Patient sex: M
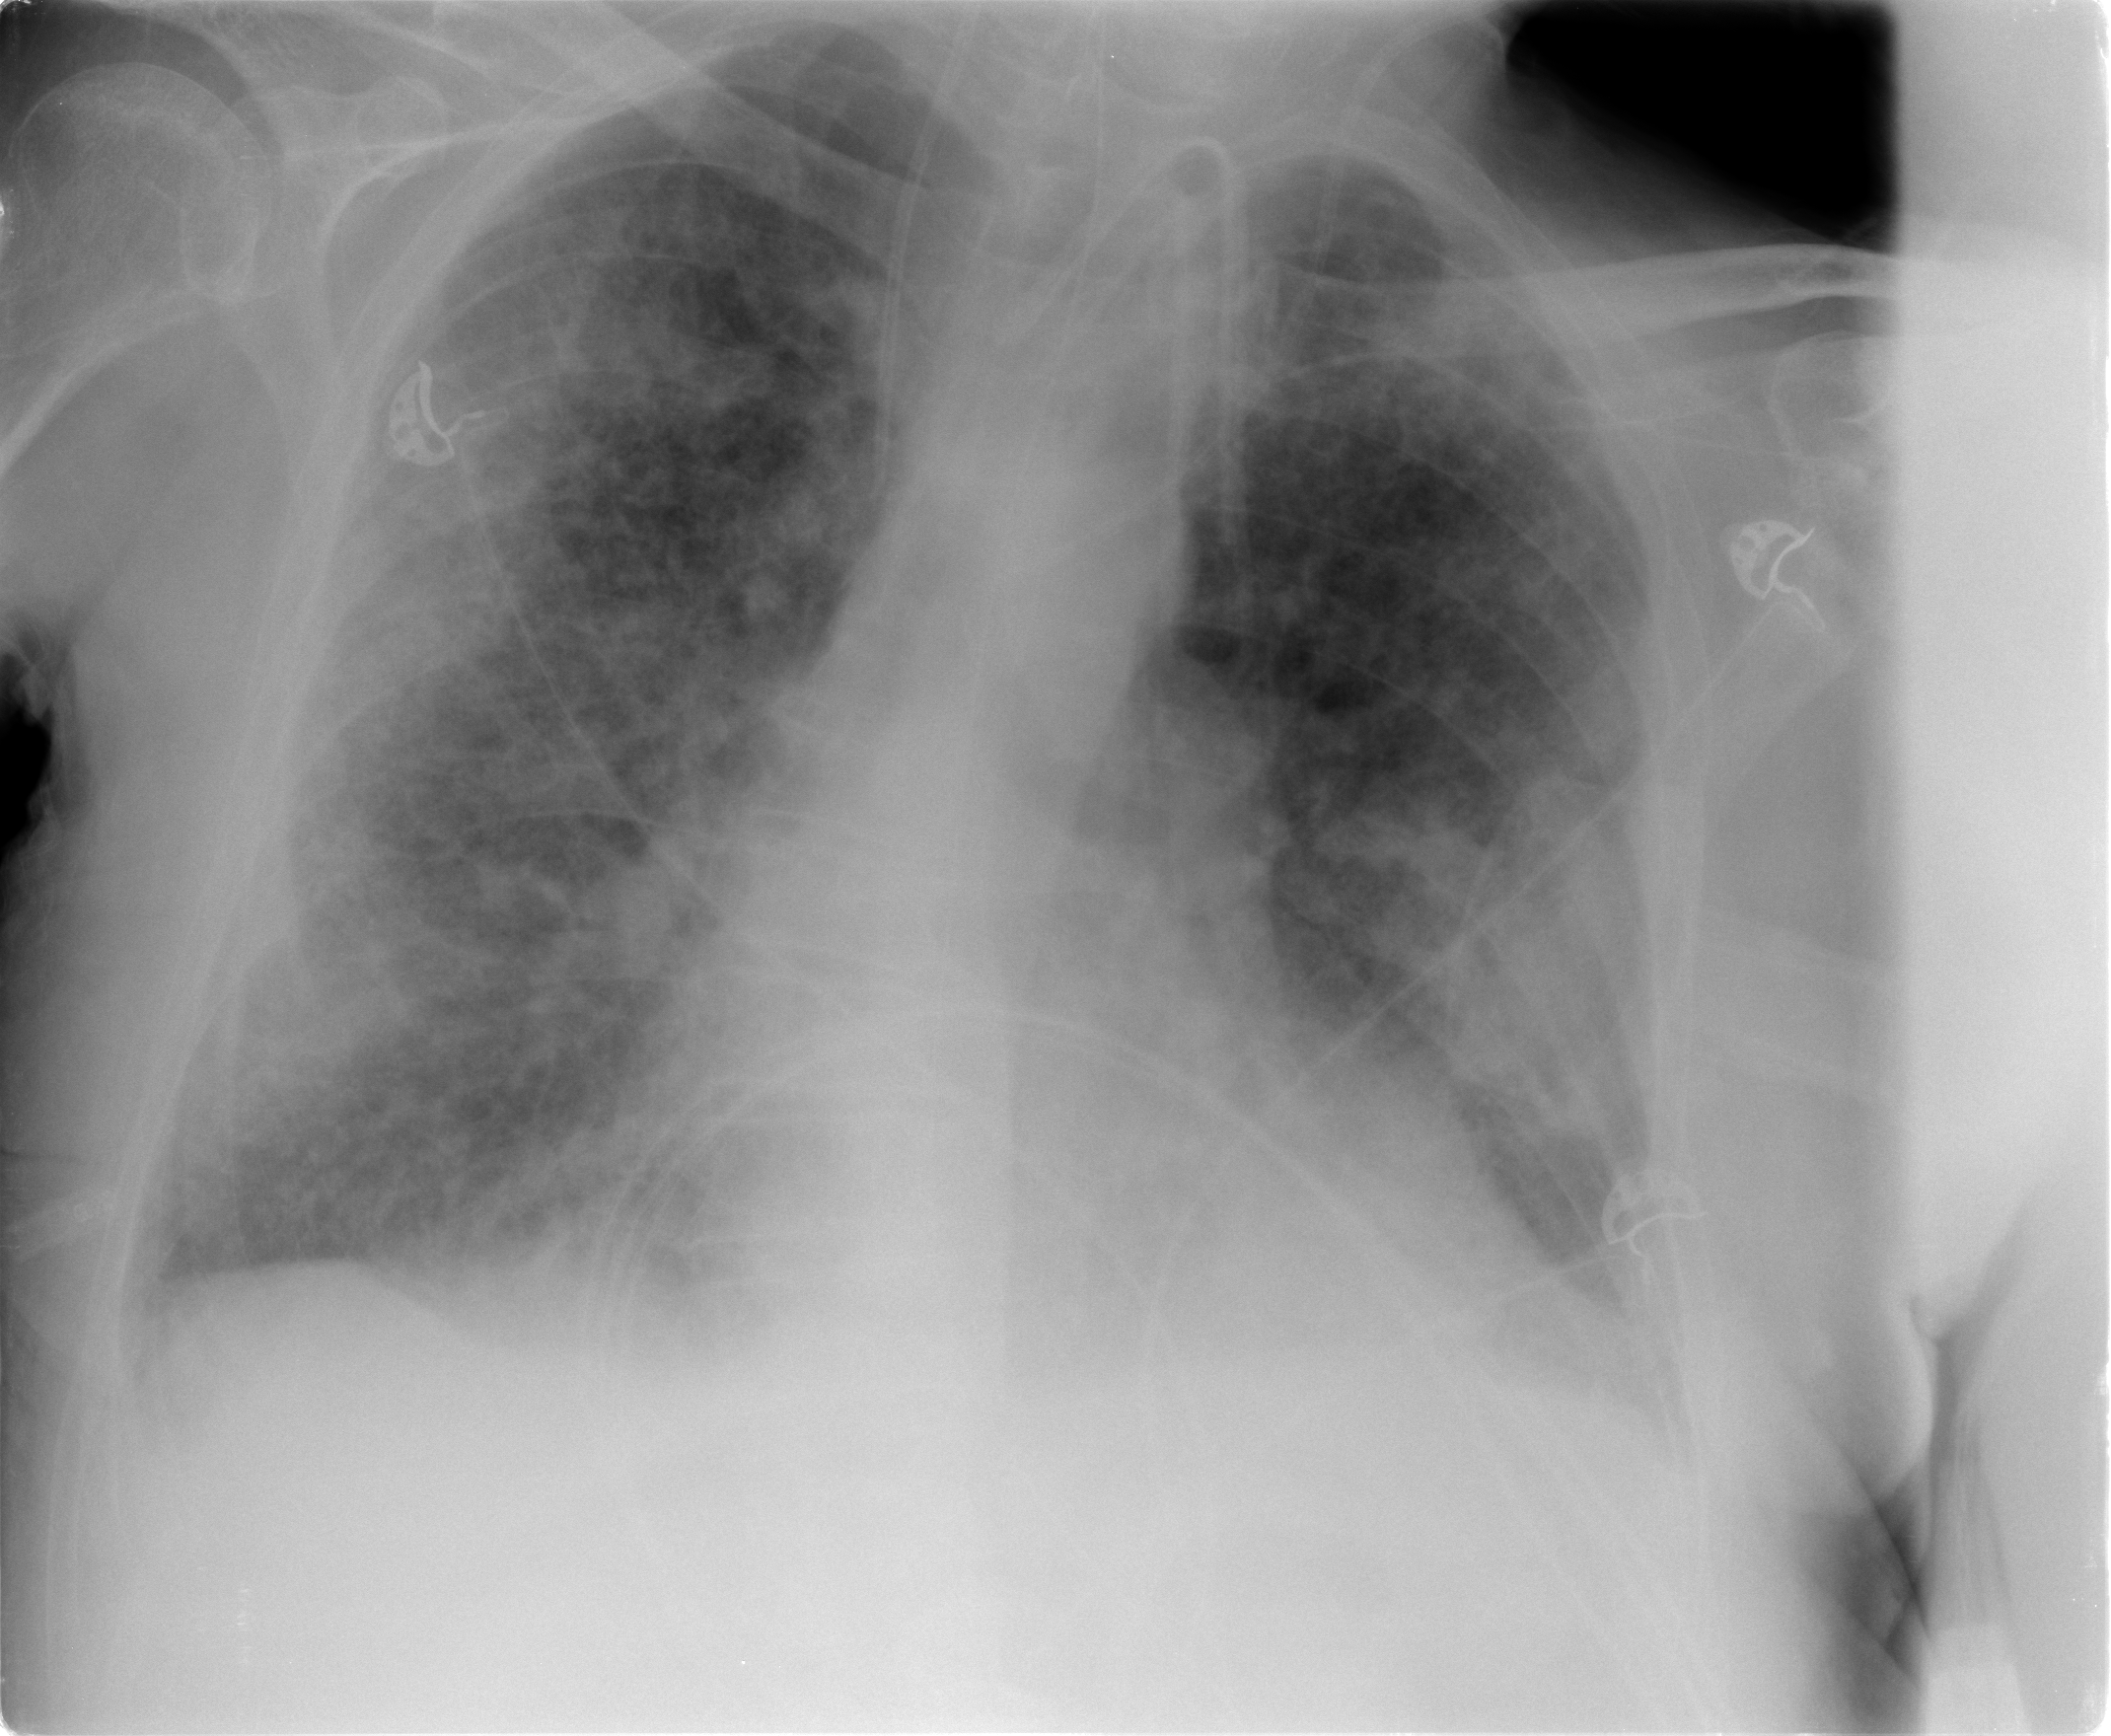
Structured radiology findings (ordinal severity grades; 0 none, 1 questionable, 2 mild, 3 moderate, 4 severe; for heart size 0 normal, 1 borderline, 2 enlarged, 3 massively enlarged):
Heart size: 0
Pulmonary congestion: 1
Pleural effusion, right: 0
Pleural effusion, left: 2
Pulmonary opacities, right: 3
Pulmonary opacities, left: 3
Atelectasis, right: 2
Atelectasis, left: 3